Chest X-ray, AP view. Patient: 54 years old, sex M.
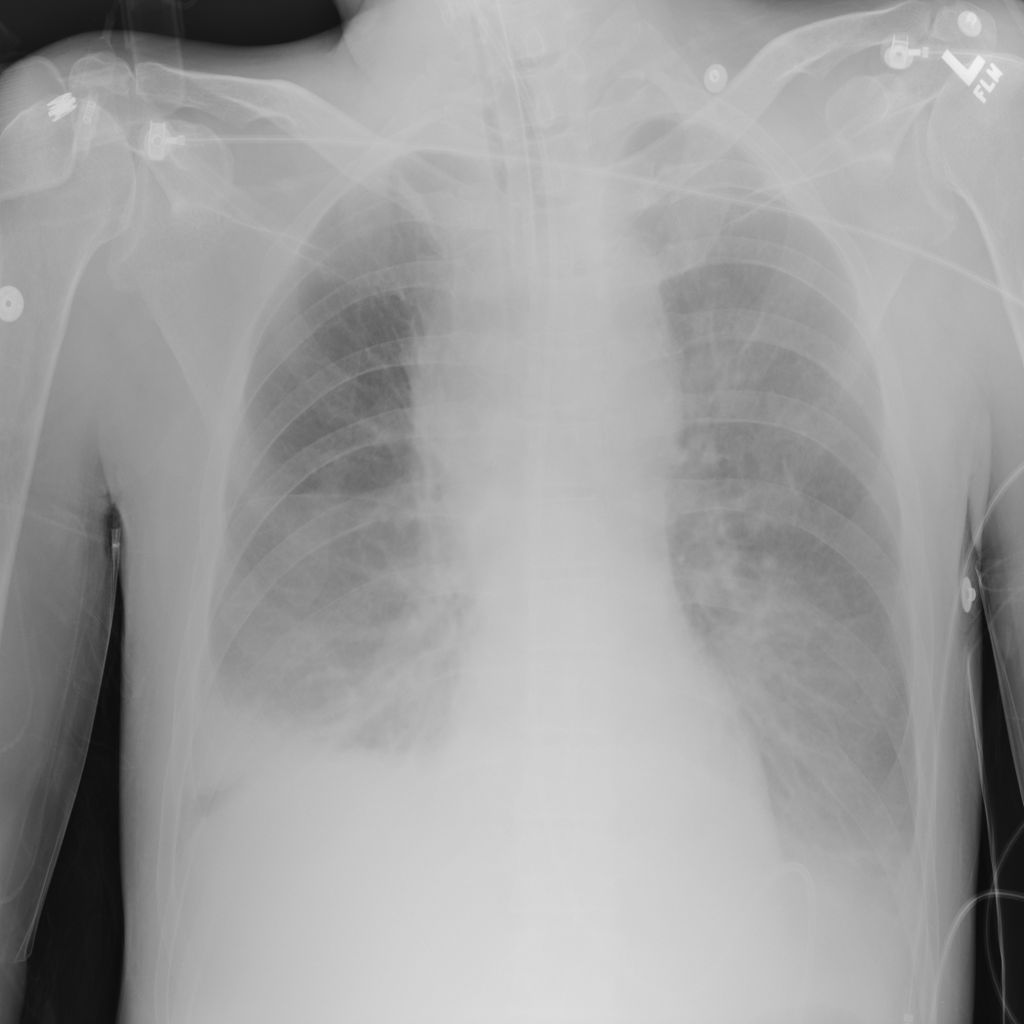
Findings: Effusion